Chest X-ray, AP view. Patient: 30 years old, sex F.
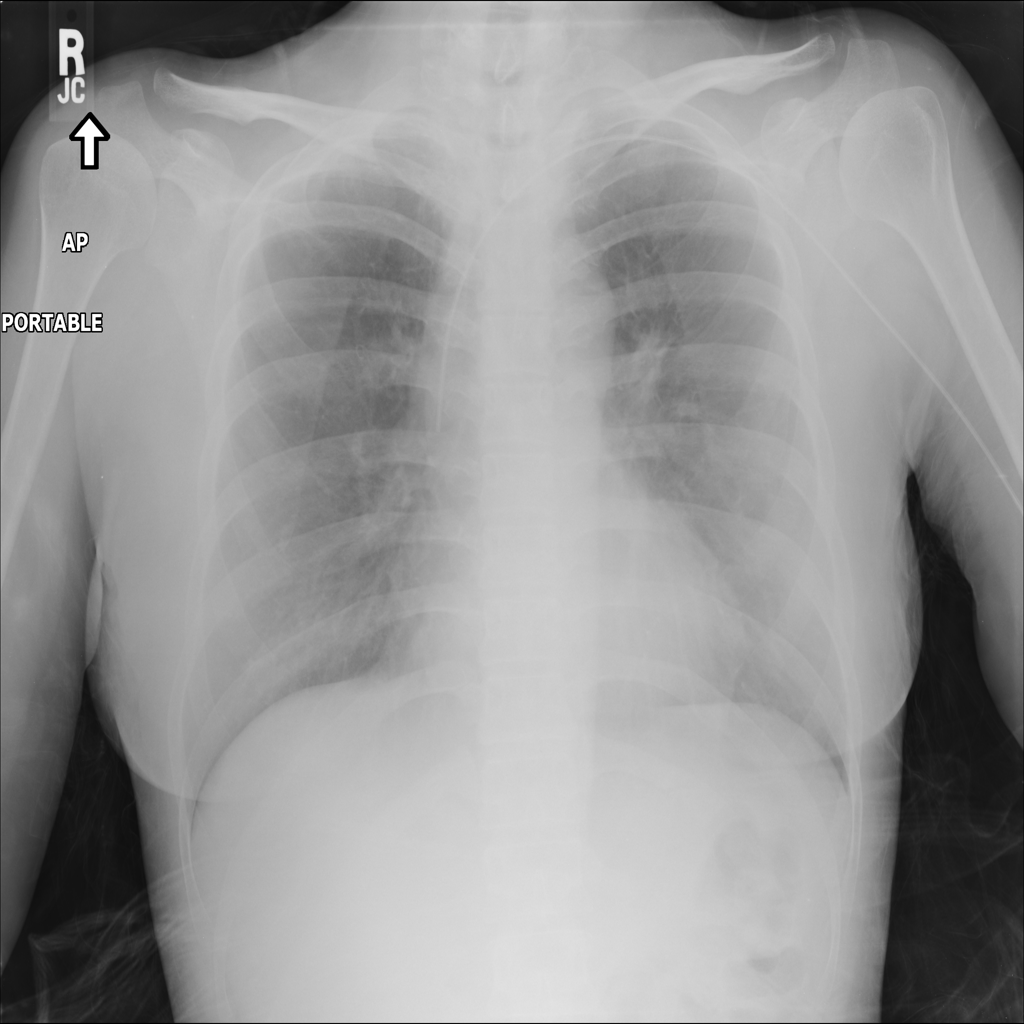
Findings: No Finding